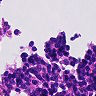
Metastatic tissue present: no